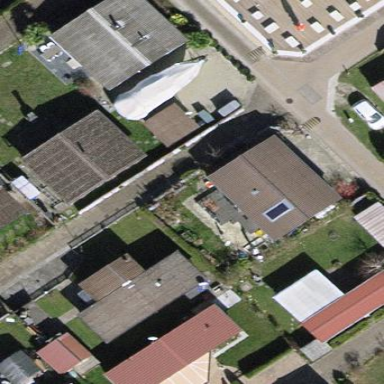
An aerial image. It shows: Static caravan.